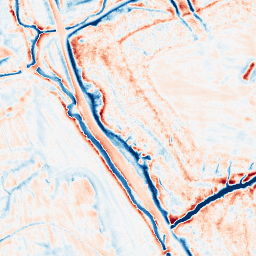
Category: edge_preserving
Decomposition family: guided
Decomposition parameters: radius: 4
eps: 0.1
Upsampling method: lanczos
Upsampling parameters: scale: 4
Upsampling scale: 4